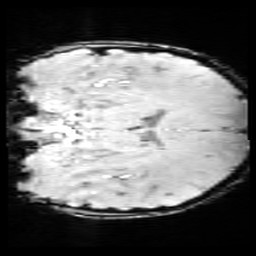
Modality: SWI
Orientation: coronal
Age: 9
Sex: male
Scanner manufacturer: siemens
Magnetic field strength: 3 T
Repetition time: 0.027 s
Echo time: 0.02 s